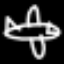
Label: airplane